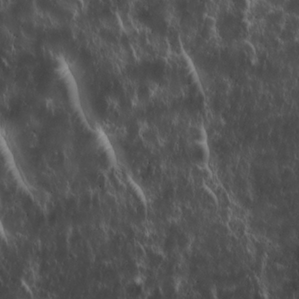
Label: non_frost